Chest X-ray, PA view. Patient: 56 years old, sex F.
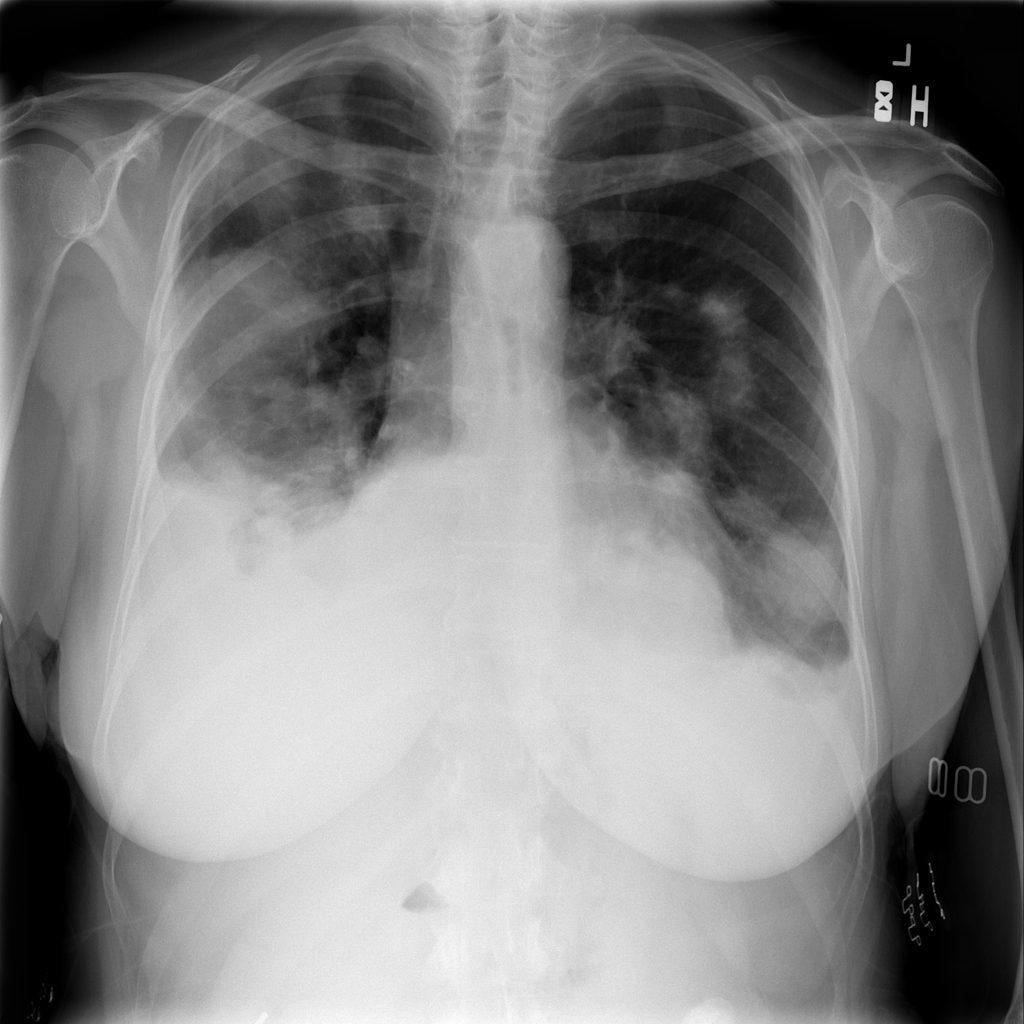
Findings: Effusion, Mass